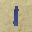
Label: 1